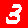
Digit: 3